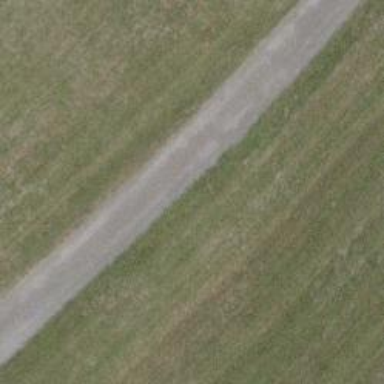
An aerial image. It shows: Track with grade 1 quality.